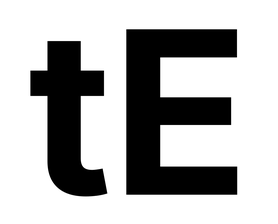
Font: Inter_Bold